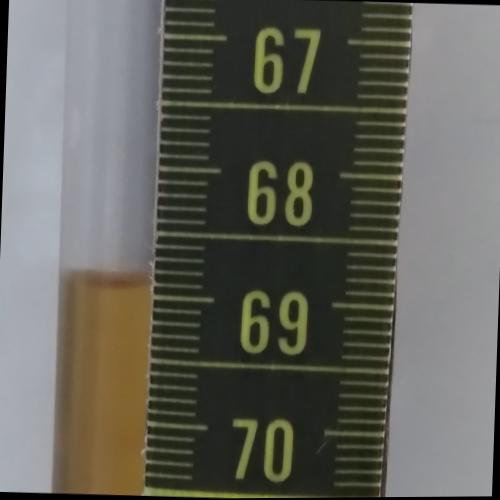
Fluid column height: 68.9 cm